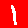
Digit: 1